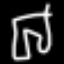
Label: pants